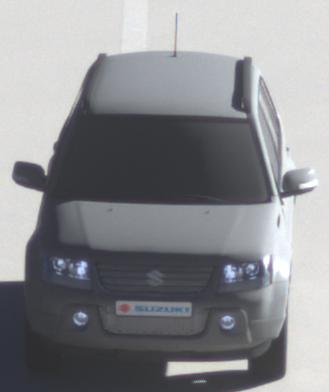
Make: Suzuki
Model: Grand Vitara
Detailed model: Gen. 1 JT
Model produced from: 2009
Model produced until: 2012
Doors: 5
Color: gray
Road condition: dry road
Daytime: morning or afternoon
Contrast: high contrast